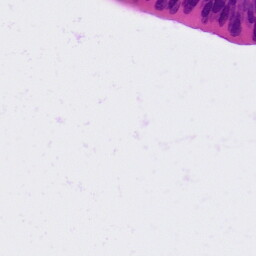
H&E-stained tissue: Colon